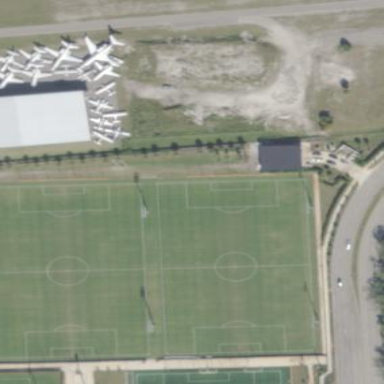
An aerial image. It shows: Soccer pitch for outdoor sports and leisure activities.